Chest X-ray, AP view. Patient: 54 years old, sex M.
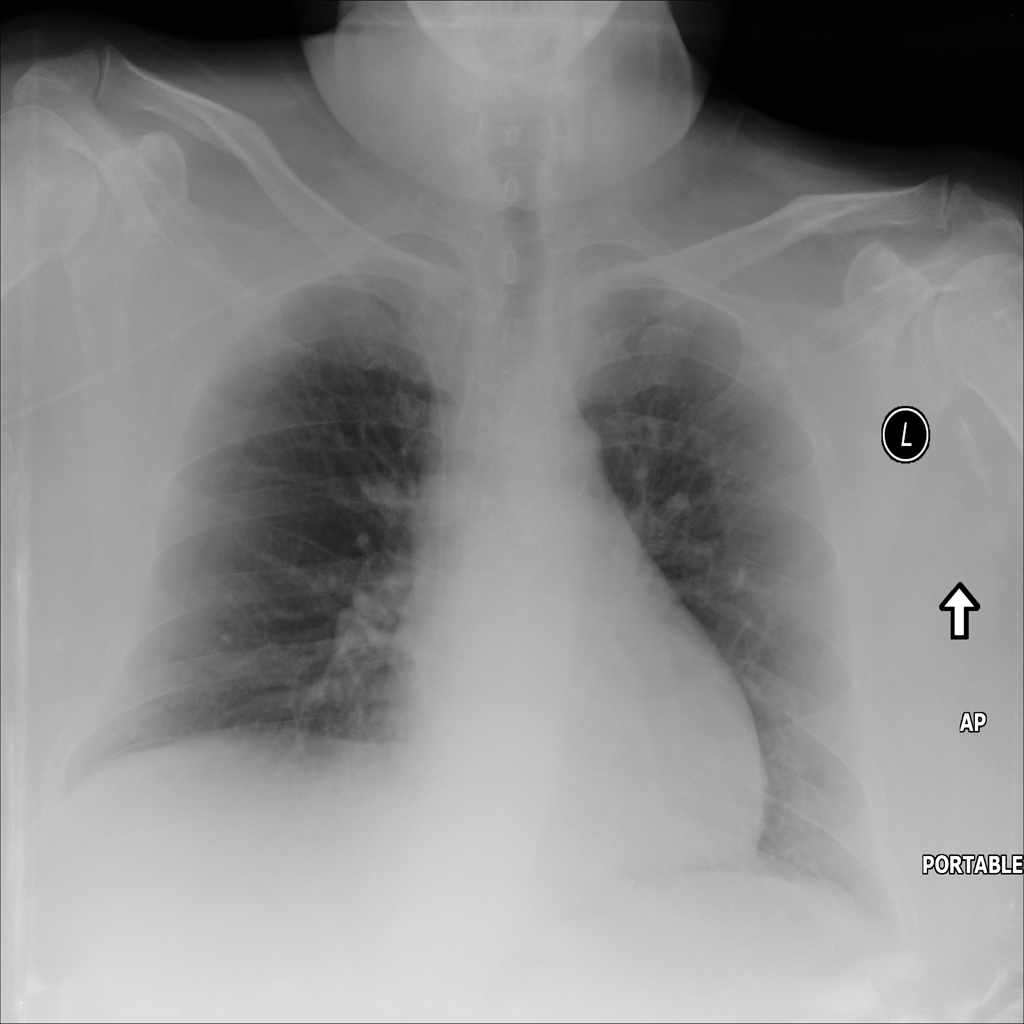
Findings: No Finding